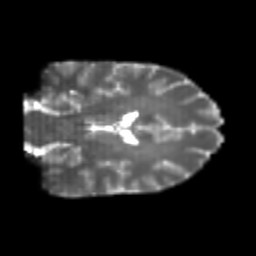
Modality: T2w
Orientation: coronal
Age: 22
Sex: female
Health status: healthy
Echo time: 0.074 s